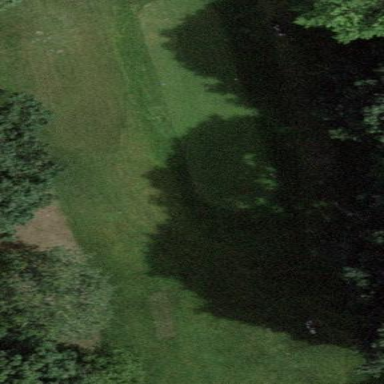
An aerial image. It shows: Golf tee.